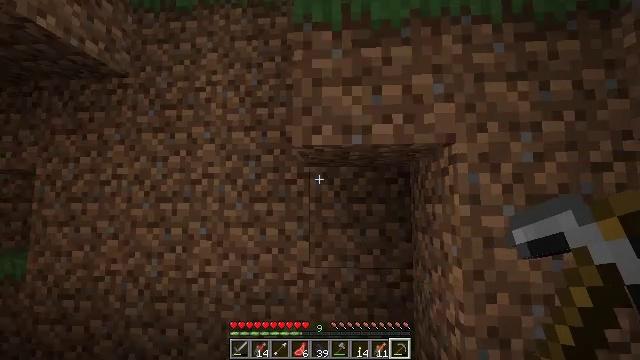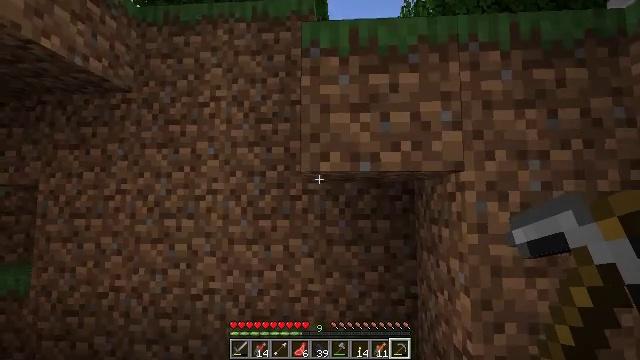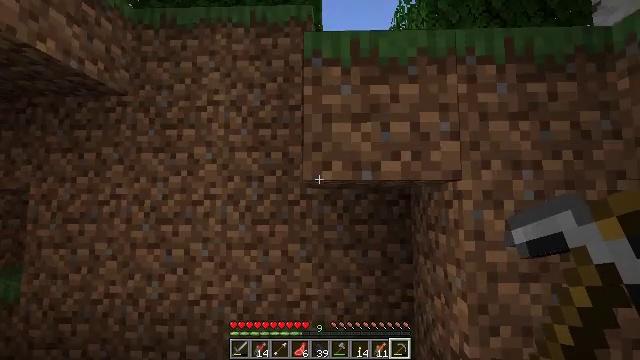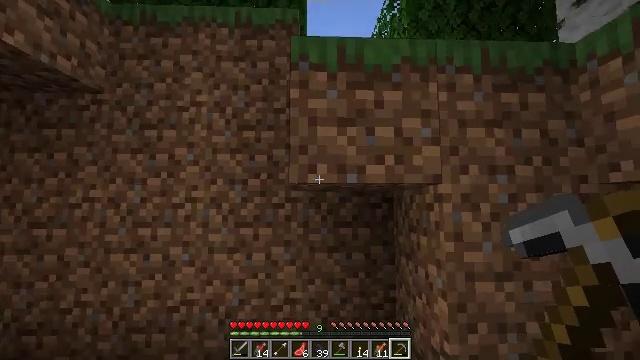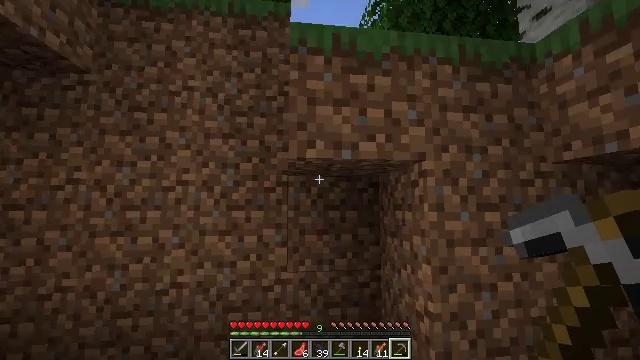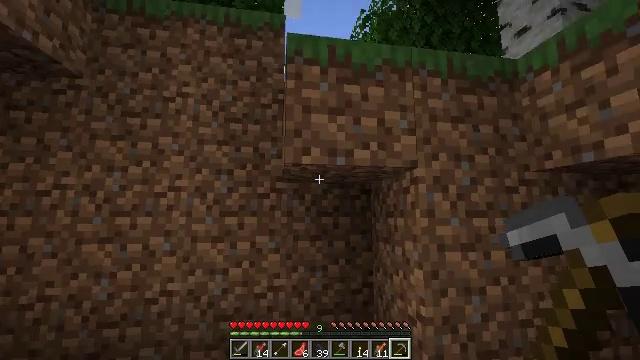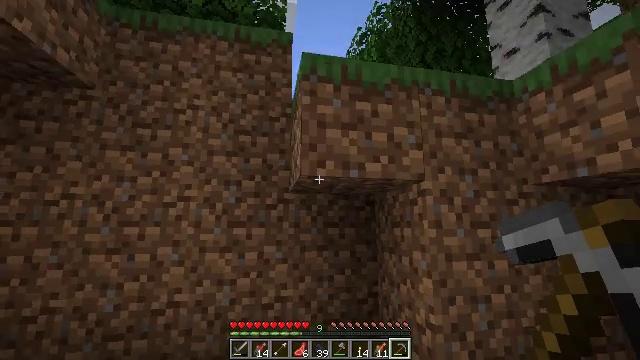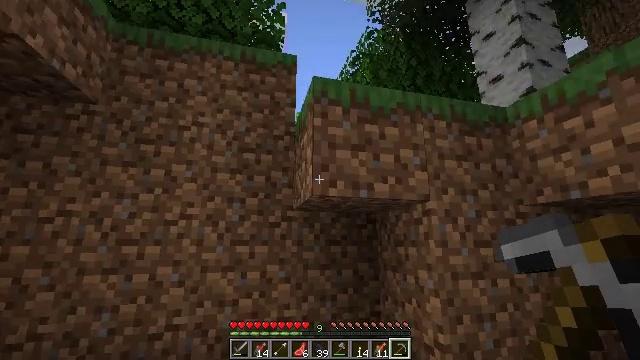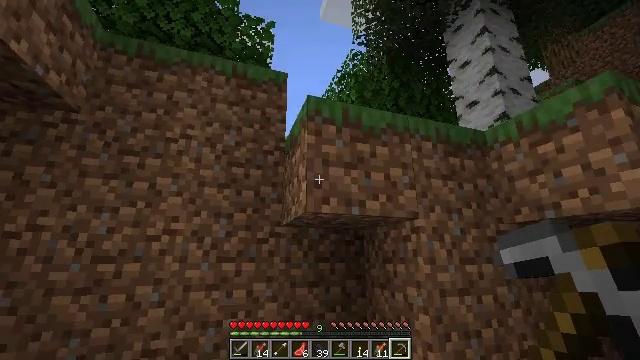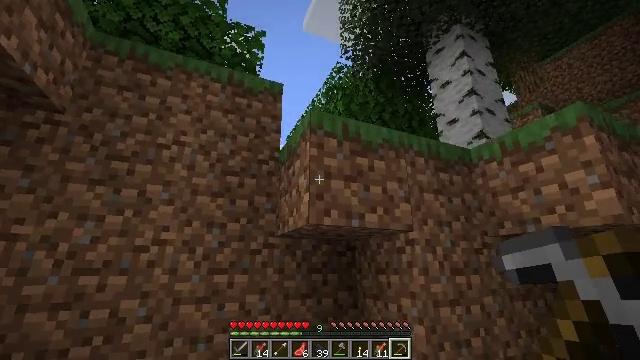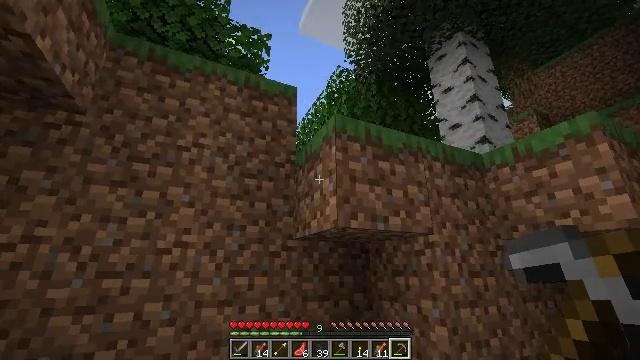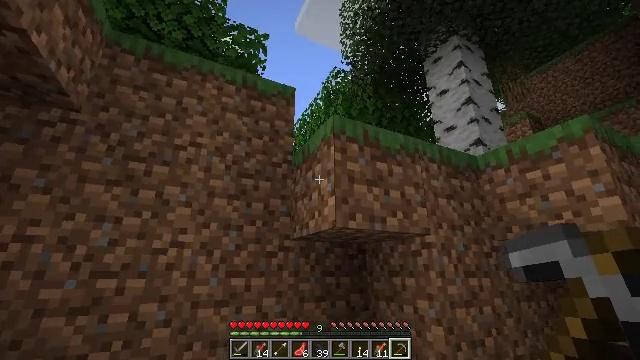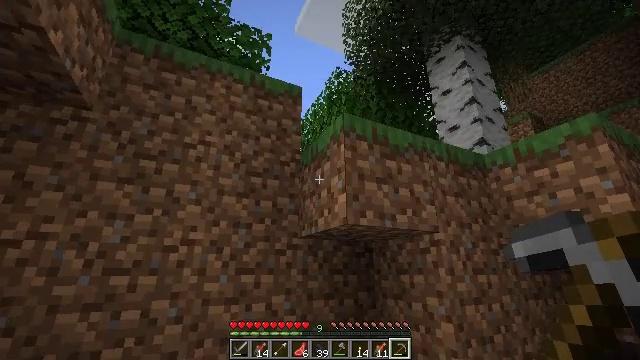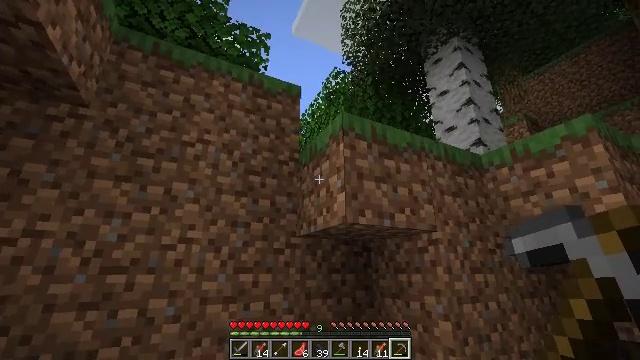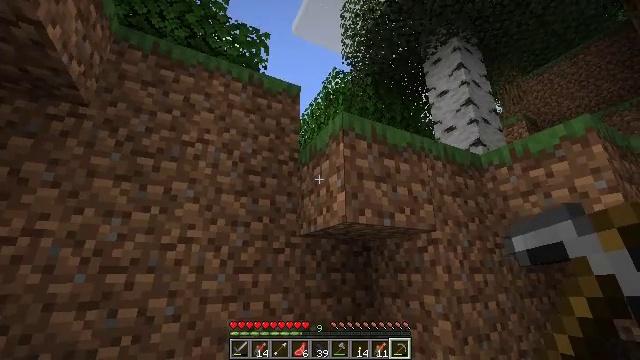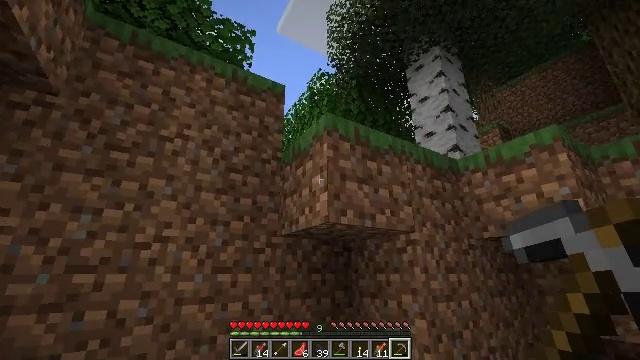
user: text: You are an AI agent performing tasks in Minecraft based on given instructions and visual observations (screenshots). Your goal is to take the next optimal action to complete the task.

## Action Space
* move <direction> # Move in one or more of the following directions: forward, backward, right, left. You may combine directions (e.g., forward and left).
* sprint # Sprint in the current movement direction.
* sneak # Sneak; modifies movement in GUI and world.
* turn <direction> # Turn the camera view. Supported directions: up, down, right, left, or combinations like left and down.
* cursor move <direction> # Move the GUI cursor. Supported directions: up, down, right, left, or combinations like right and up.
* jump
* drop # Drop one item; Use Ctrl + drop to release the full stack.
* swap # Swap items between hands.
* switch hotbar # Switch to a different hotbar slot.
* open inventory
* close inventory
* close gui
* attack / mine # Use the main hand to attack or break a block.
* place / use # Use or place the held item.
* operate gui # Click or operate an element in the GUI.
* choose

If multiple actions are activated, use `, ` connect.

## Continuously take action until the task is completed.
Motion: motion action
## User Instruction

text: Dig up the grass block for dirt.
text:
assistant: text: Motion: move back and move left, jump
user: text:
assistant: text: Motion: move back and move left, turn right, jump
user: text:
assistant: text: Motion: move back and move left, turn right, jump
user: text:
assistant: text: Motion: move back and move left, turn right and up
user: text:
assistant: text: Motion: move left, turn right and up
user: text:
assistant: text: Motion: move left, turn right and up
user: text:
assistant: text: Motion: move left, turn right and up
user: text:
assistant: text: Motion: move left, turn right and up
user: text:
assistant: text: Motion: move left, turn right and up
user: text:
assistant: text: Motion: turn right
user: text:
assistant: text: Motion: turn right
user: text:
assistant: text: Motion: no_op
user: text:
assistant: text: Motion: no_op
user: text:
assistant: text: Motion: no_op
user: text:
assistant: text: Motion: turn right
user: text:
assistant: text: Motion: turn right
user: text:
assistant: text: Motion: turn right
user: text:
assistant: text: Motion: turn right
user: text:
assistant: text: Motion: no_op
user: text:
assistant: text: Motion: turn left
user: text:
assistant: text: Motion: no_op
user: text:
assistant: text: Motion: move left
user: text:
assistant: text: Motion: move left
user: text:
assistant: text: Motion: move left, turn right and down
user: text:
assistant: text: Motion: move left, turn right and down
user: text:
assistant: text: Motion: move left, turn right and down
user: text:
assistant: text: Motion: move left, turn right and down
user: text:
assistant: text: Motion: move left
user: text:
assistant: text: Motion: move left
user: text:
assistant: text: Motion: no_op